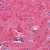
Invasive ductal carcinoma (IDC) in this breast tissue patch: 0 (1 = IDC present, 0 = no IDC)